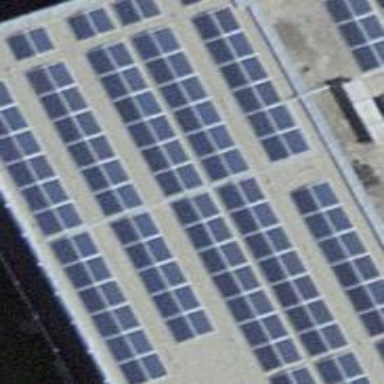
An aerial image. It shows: Solar photovoltaic panel generator.